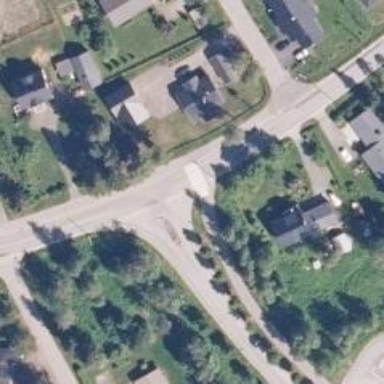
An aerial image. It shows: Uncontrolled crossing on the road.